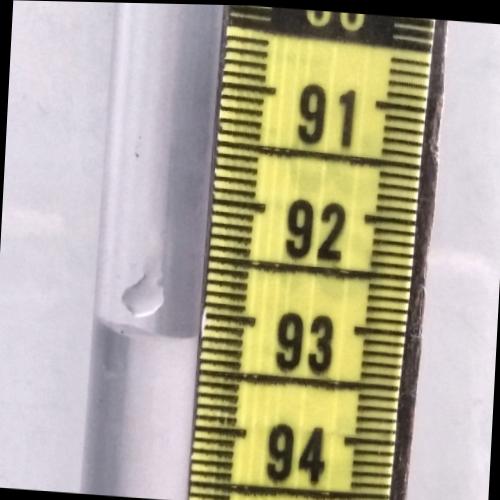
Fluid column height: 93.2 cm